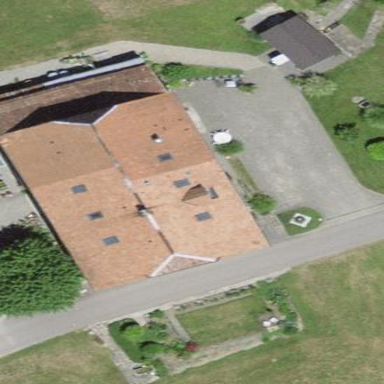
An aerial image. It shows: Farm building.